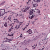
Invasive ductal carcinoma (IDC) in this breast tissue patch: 1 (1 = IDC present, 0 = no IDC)